Question: So I'm making a small program in VisualRuby that can tweet. So here's what my 'main.rb' looks like:
'''
#!/usr/bin/ruby
require 'vrlib'
require 'twitter_oauth'
#make program output in real time so errors visible in VR.
STDOUT.sync = true
STDERR.sync = true
#everything in these directories will be included
my_path = File.expand_path(File.dirname(__FILE__))
require_all Dir.glob(my_path + "/bin/**/*.rb")
LoginWindow.new.show
'''
and my 'LoginWindow.rb' looks like this
'''
require 'twitter_oauth'
class LoginWindow #(change name)
include GladeGUI
client = TwitterOAuth::Client.new(
:consumer_key => '****',
:consumer_secret => '****',
:token => '****-****',
:secret => '****'
)
def show()
load_glade(__FILE__) #loads file, glade/MyClass.glade into @builder
set_glade_all() #populates glade controls with insance variables (i.e. Myclass.label1)
show_window()
end
def button1__clicked(*argv)
if client.authorized?
puts "true"
end
end
end
'''
And finally my window looks like this:

Now when I run this and click the login button, VR spits this out
'''
C:/Users/*/visualruby/Test/bin/LoginWindow.rb:22:in 'button1__clicked': undefined local variable or method 'client' for #<LoginWindow:0x3f56aa8>
from C:/Ruby193/lib/ruby/gems/1.9.1/gems/vrlib-0.0.33/lib/GladeGUI.rb:146:in 'call'
from C:/Ruby193/lib/ruby/gems/1.9.1/gems/vrlib-0.0.33/lib/GladeGUI.rb:146:in 'block (3 levels) in parse_signals'
from C:/Ruby193/lib/ruby/gems/1.9.1/gems/vrlib-0.0.33/lib/GladeGUI.rb:331:in 'call'
from C:/Ruby193/lib/ruby/gems/1.9.1/gems/vrlib-0.0.33/lib/GladeGUI.rb:331:in 'main'
from C:/Ruby193/lib/ruby/gems/1.9.1/gems/vrlib-0.0.33/lib/GladeGUI.rb:331:in 'show_window'
from C:/Users/*/visualruby/Test/bin/LoginWindow.rb:17:in 'show'
from main.rb:14:in '<main>'
'''
I don't think I'm supposed to put the 'client = Twitter....' stuff inside the 'LoginWindow' class but I can't think of anywhere else to put it. Any ideas on how to fix this issue?
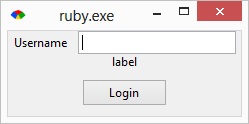
Answer: This is a quick solution for what you need.
in your LoginWindow.rb
'''
def initialize
@client = TwitterOAuth::Client.new(
:consumer_key => '****',
:consumer_secret => '****',
:token => '****-****',
:secret => '****'
)
end
def button1__clicked(*argv)
if @client.authorized?
puts "true"
end
end
'''
The problem with this solution is now you can't call button1_clicked without initializing LogginWindow before, so be careful.